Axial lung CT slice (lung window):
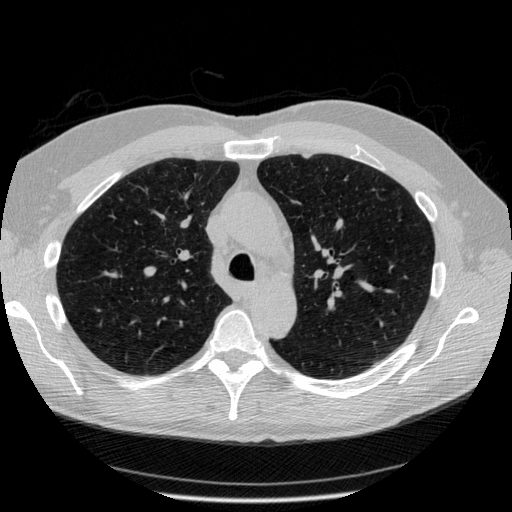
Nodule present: no